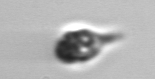
Label: Mesodinium